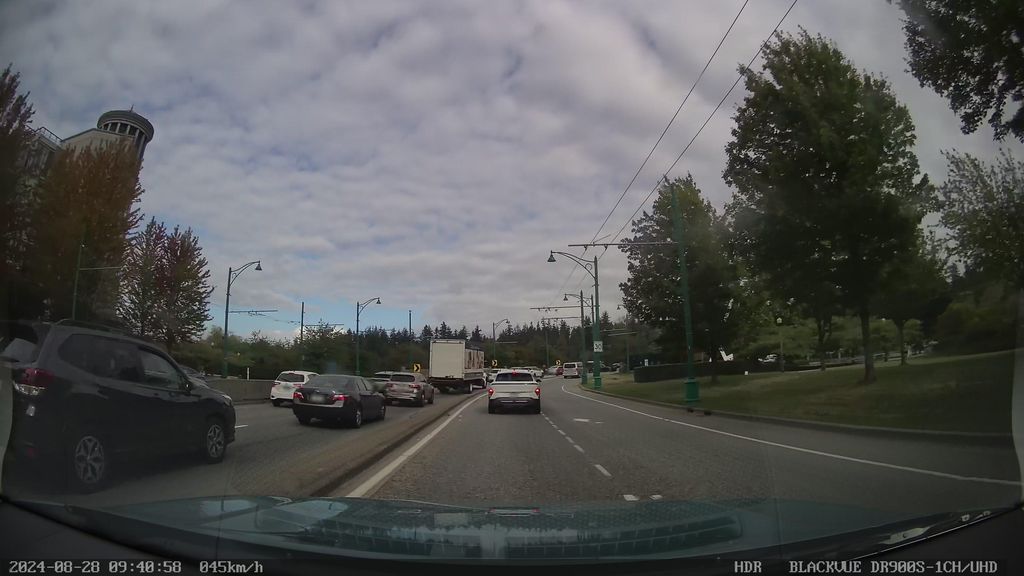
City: vancouver